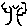
Label: tree